Question: I'm stuck with a problem where I don't know how to use a list as labels in a ML model. Basically I have a Data Frame as follows:

My feature set is a list of numbers, and my label is also a list of numbers. How do I associate one with the other? I already worked with binary labels, but I can't manage-it with non-binary labels.
ps: I'm aware that my data lack of preprocessing, and I'm loading only a tiny piece of the whole for processing speed reasons
EDIT - Sorry for not being clear enough: Each number is a word. My featureset is a text, my label is a title. I'm trying to build a model that given a text, it generates a title, based on the trained model
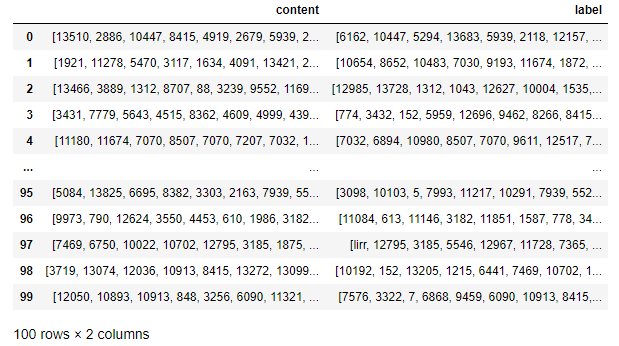
Answer: You may want to try sklearn's 'MultiLabelBinarizer()'. Take a look at <URL>